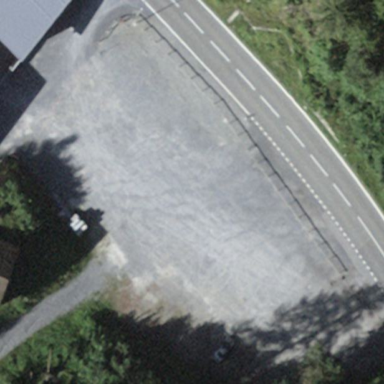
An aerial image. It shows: Parking area.